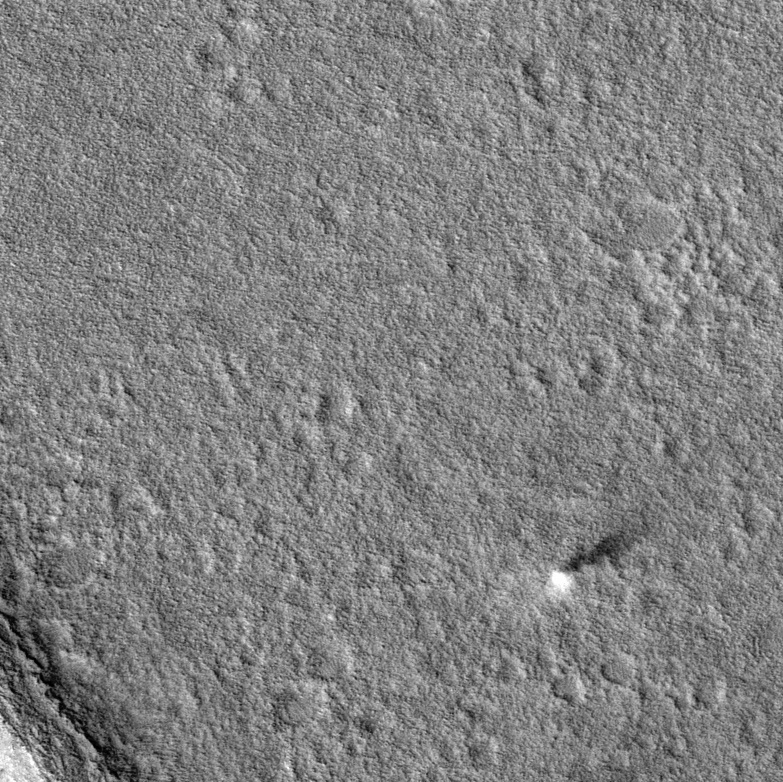
Label: dustdevil